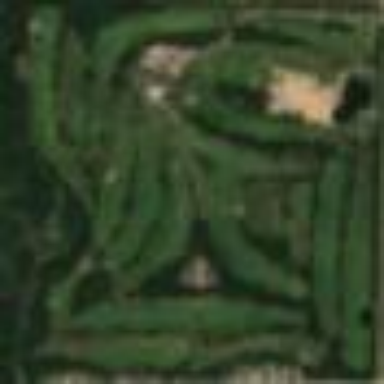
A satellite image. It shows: The area is marked as out of bounds on the golf course.